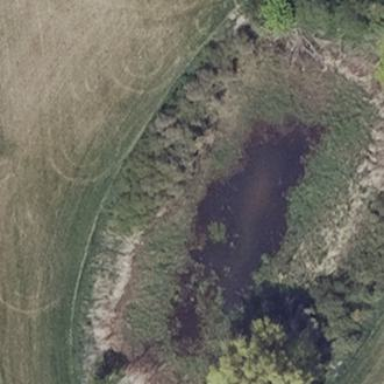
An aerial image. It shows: Peaceful pond surrounded by nature.